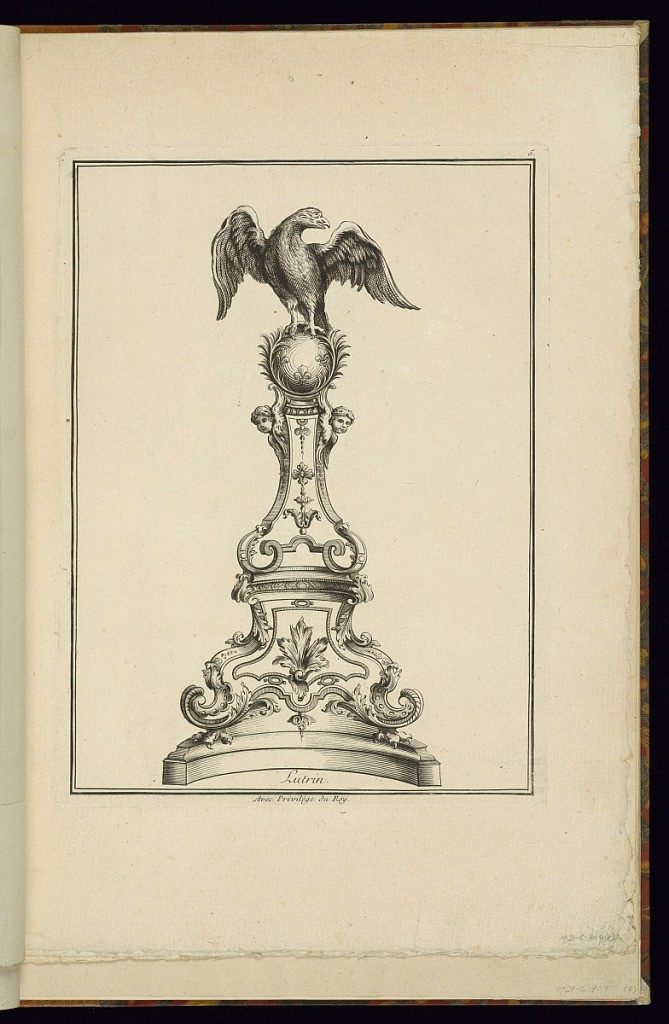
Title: Lutrin
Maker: Jacques Valentin Fontaine, French, active 1740 – 1760
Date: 1742–55
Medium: Etching and engraving on laid paper
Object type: Print
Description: Design for a liturgical lectern decorated with rococo motifs. The top features an eagle standing on a globe with three fleurs-de-lys, flanked by palm leaves and putti heads with wings. The stand of the lectern features fleurons, rosettes, strapwork, c-scrolls, scrolling acanthus leaves, and talons as supports on a base. The plate is numbered and titled.